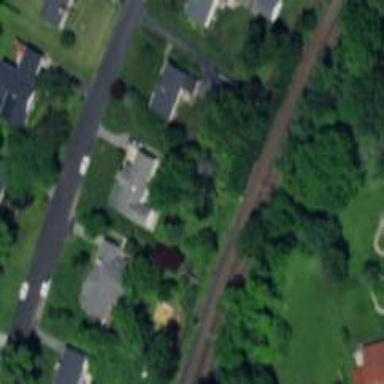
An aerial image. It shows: Light rail electrified with contact line.